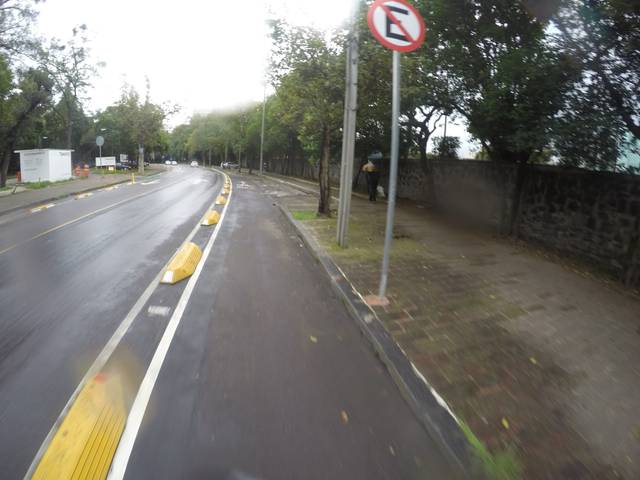
Region: Mexico
Coordinates: 19.425, -99.18